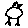
Label: bird